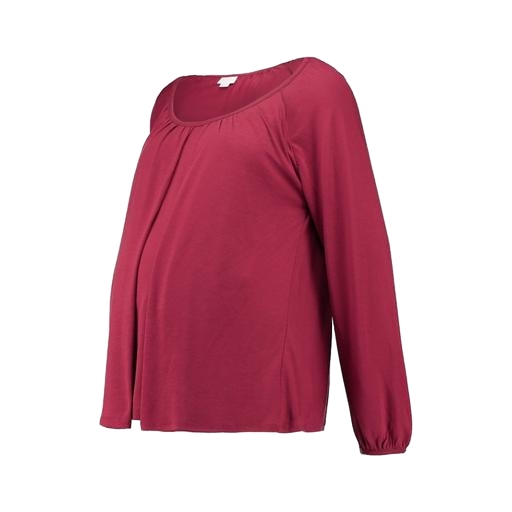
black maternity red, red jersey shirt, red long sleeve t-shirt, white background